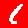
Digit: 1